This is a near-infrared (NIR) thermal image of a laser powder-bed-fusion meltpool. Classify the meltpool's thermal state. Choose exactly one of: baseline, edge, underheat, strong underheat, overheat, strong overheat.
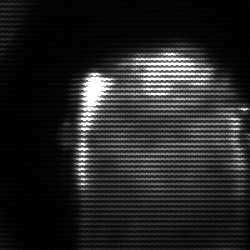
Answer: baseline